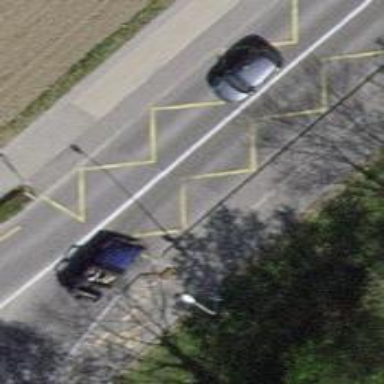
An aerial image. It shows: Bus stop with platform for public transport.